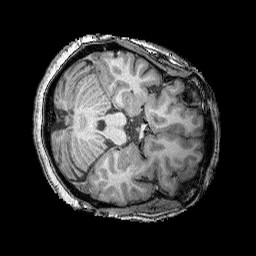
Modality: T1w
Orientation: axial
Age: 40
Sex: female
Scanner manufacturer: siemens
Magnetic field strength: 3 T
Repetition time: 2.25 s
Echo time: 0.00415 s